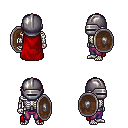
a pixel art fantasy rpg character, male body template, skeleton, red cape, magenta pants, red bangs hairstyle, metal helm, shield, four views (front, back, left, right), 2x2 character sprite sheet, small pixel art, hard edges, no anti-aliasing